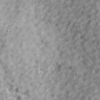
Label: not_dusty